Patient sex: F
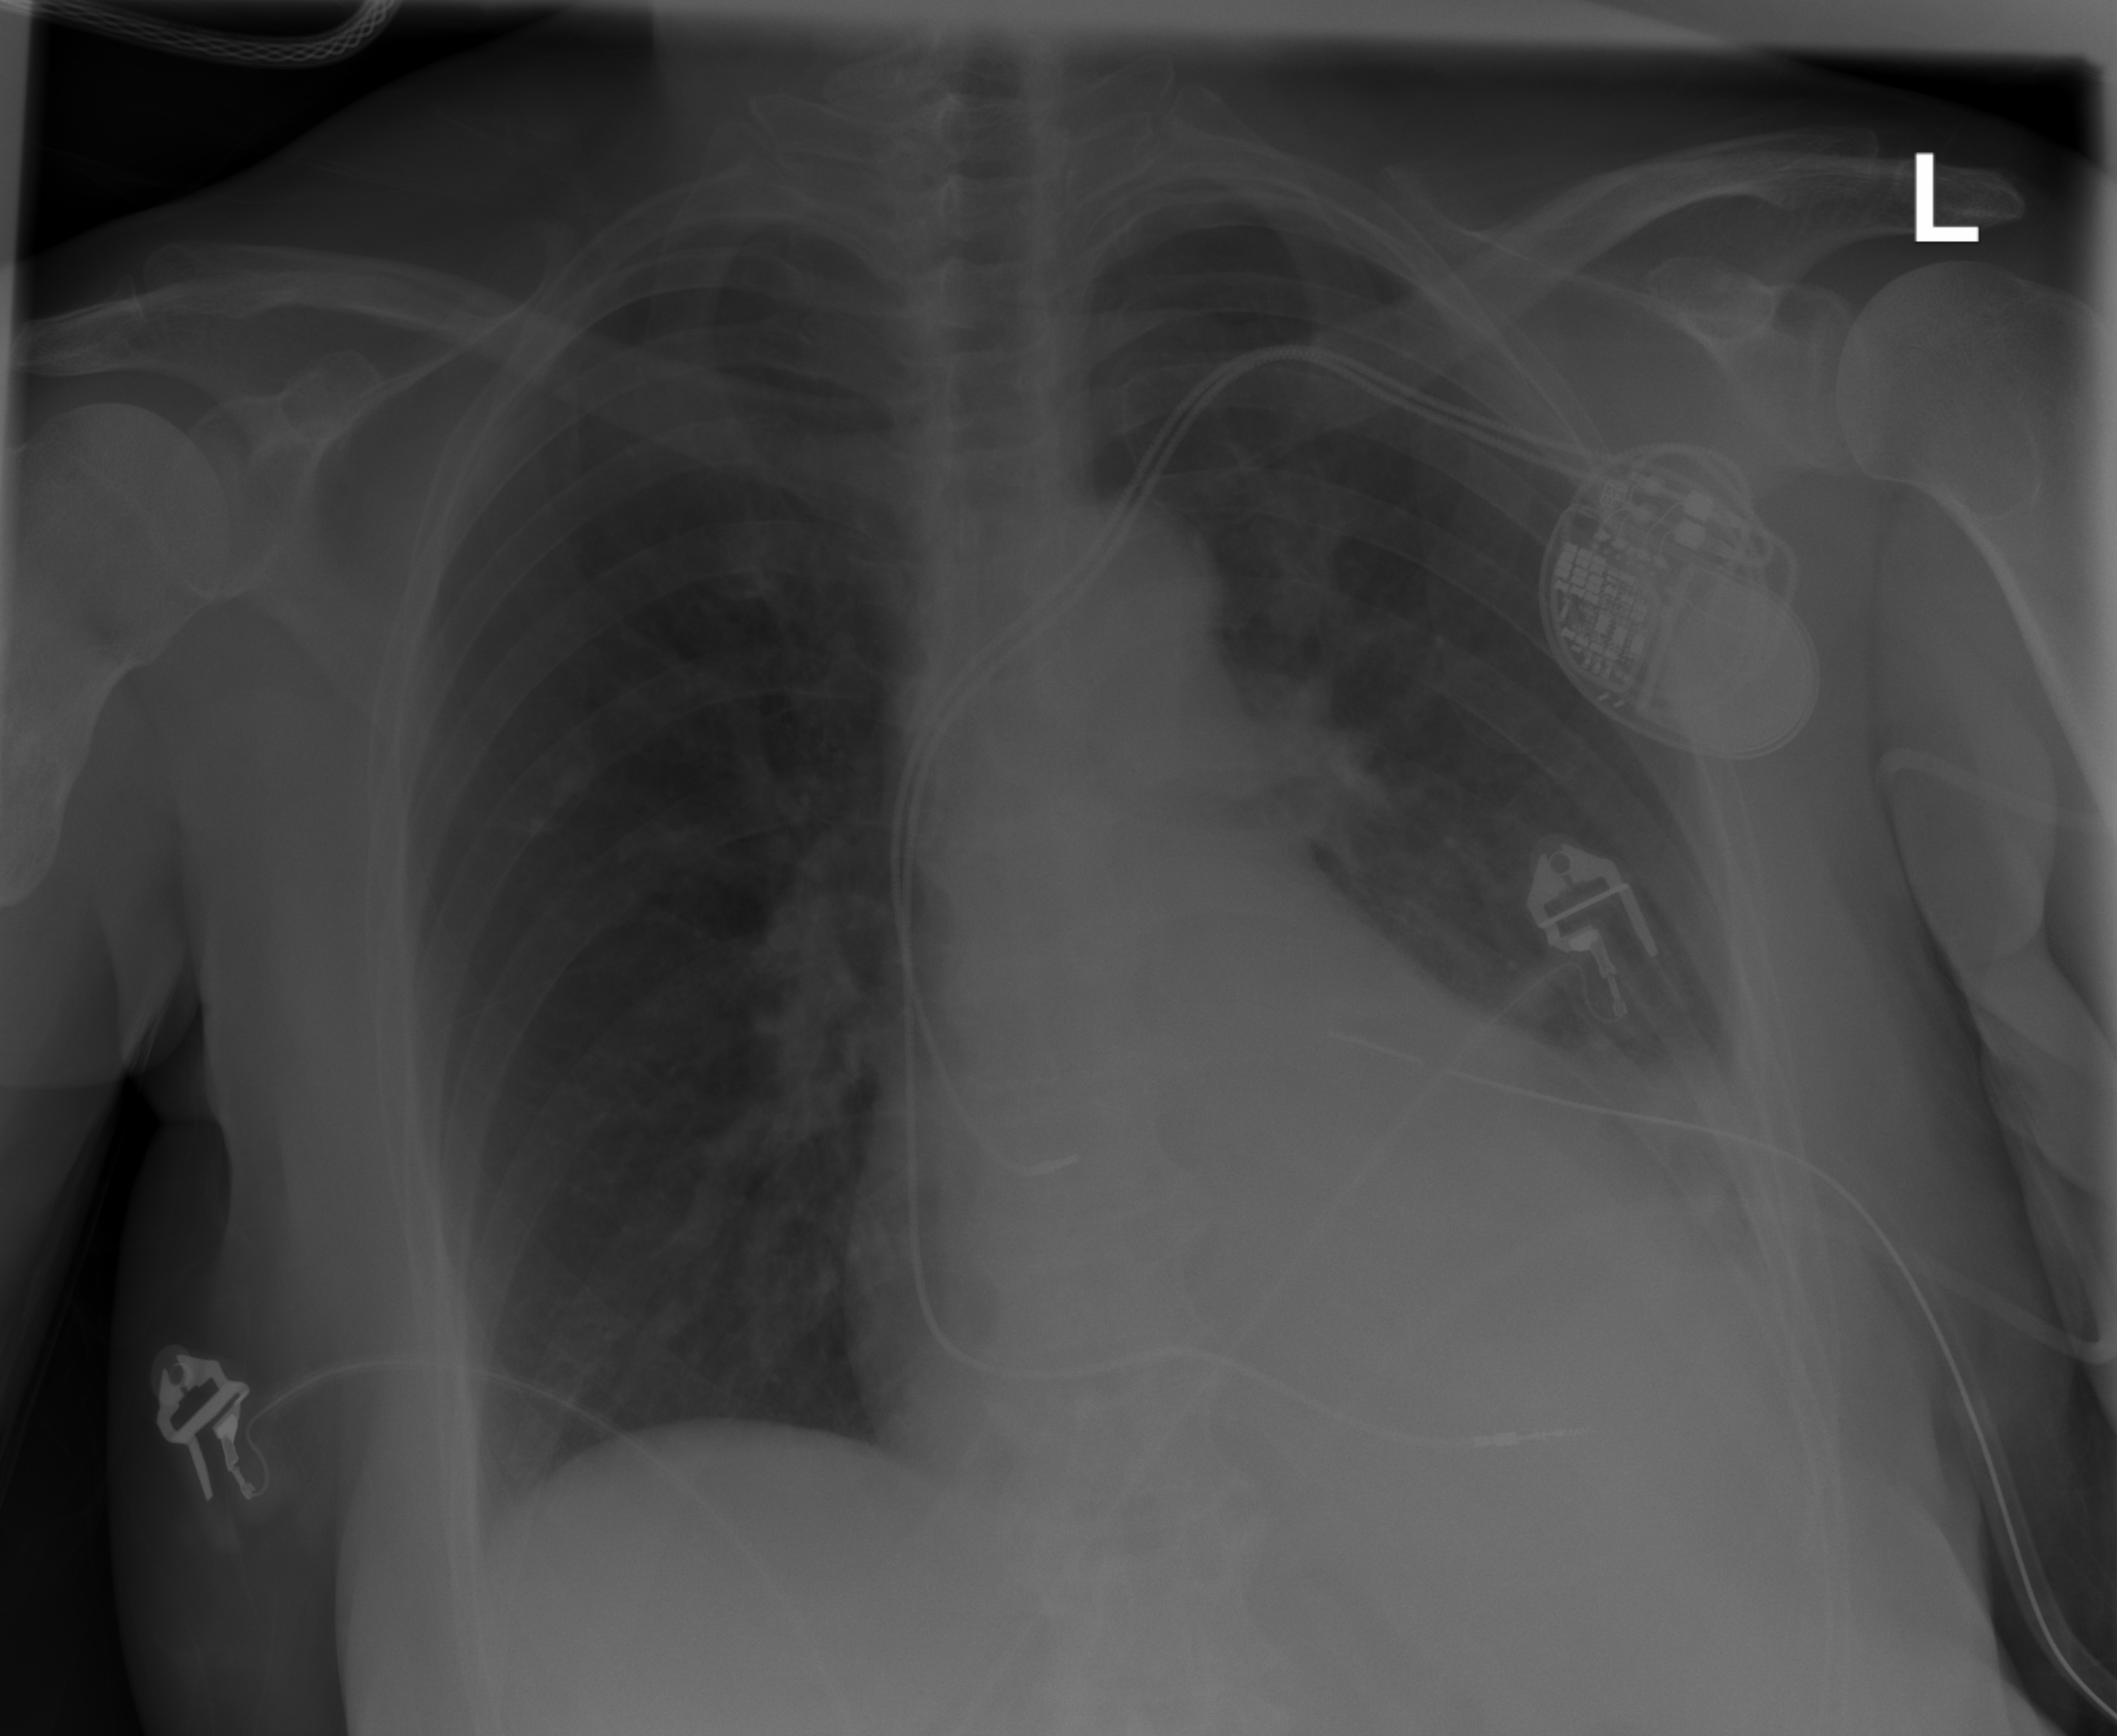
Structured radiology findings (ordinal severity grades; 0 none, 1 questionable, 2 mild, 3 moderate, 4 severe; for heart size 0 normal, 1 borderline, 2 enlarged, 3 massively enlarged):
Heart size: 2
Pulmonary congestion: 0
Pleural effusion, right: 0
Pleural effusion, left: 0
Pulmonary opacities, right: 0
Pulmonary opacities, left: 0
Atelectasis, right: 0
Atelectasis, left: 2